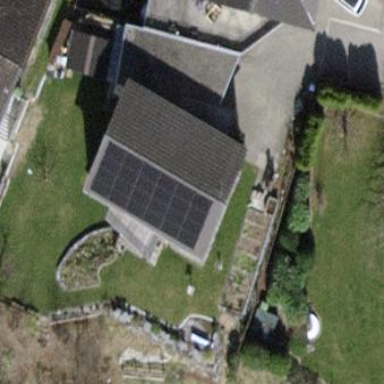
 consisting of solar photovoltaic panels."